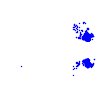
Particle: electron